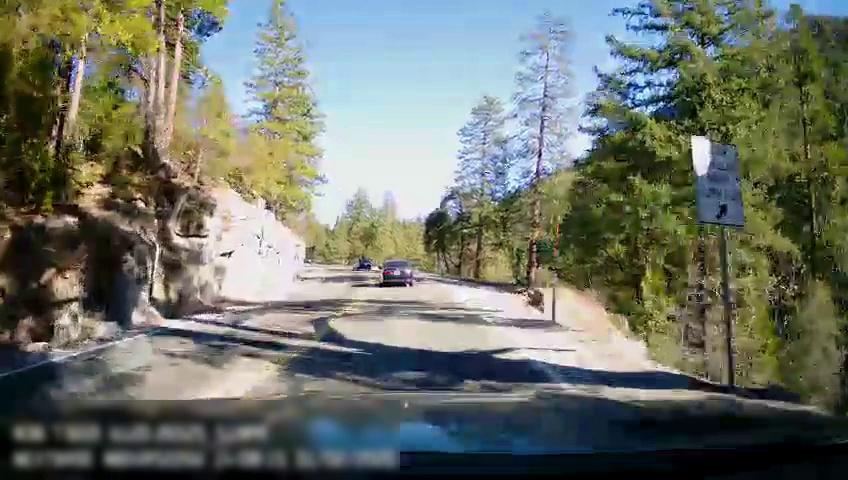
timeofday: Day
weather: Sunny
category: Drivable Space
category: Vehicles | Car
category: Vehicles | Car
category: Lanes | Opposite Lane
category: Lanes | Current Lane
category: Lanes | Current Lane
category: Traffic | Signs